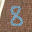
Label: 8